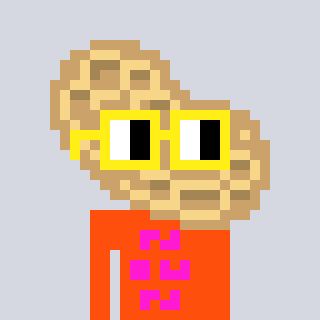
a pixel art character with square yellow glasses, a peanut-shaped head and a orange-colored body on a cool background